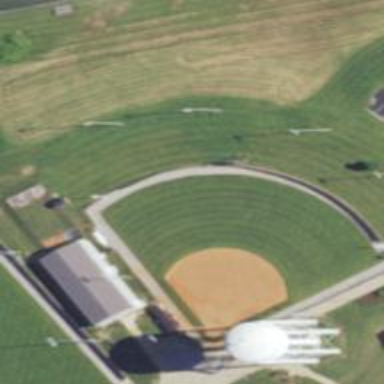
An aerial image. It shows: Baseball pitch for leisure and sports activities.